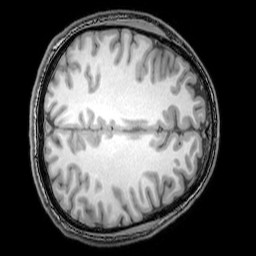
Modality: T1w
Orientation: axial
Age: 25
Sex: male
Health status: healthy
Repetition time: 0.081 s
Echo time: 0.037 s